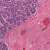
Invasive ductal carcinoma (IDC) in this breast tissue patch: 0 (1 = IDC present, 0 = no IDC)